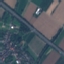
Label: Highway